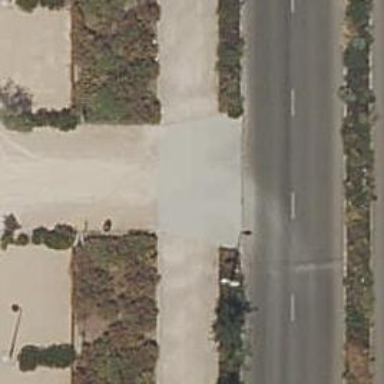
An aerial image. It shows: Parking aisle road with sand surface.